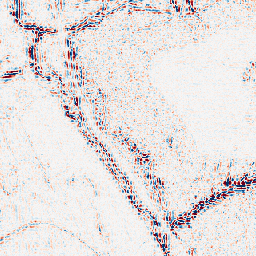
Category: wavelet
Decomposition family: wavelet_dwt
Decomposition parameters: wavelet: db4
level: 2
Upsampling method: nearest
Upsampling parameters: scale: 4
Upsampling scale: 4